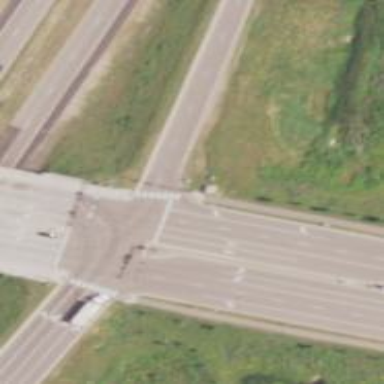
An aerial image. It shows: Cycleway with zebra markings on the asphalt surface indicating crossing.